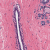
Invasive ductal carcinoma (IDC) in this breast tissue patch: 0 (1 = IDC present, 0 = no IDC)